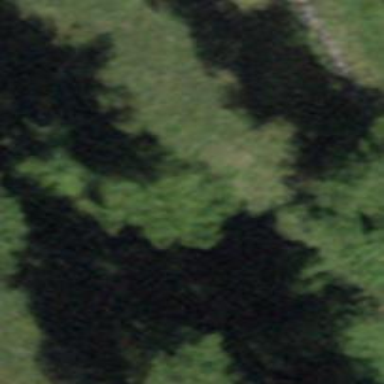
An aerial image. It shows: Single tag "natural: tree."